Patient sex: F
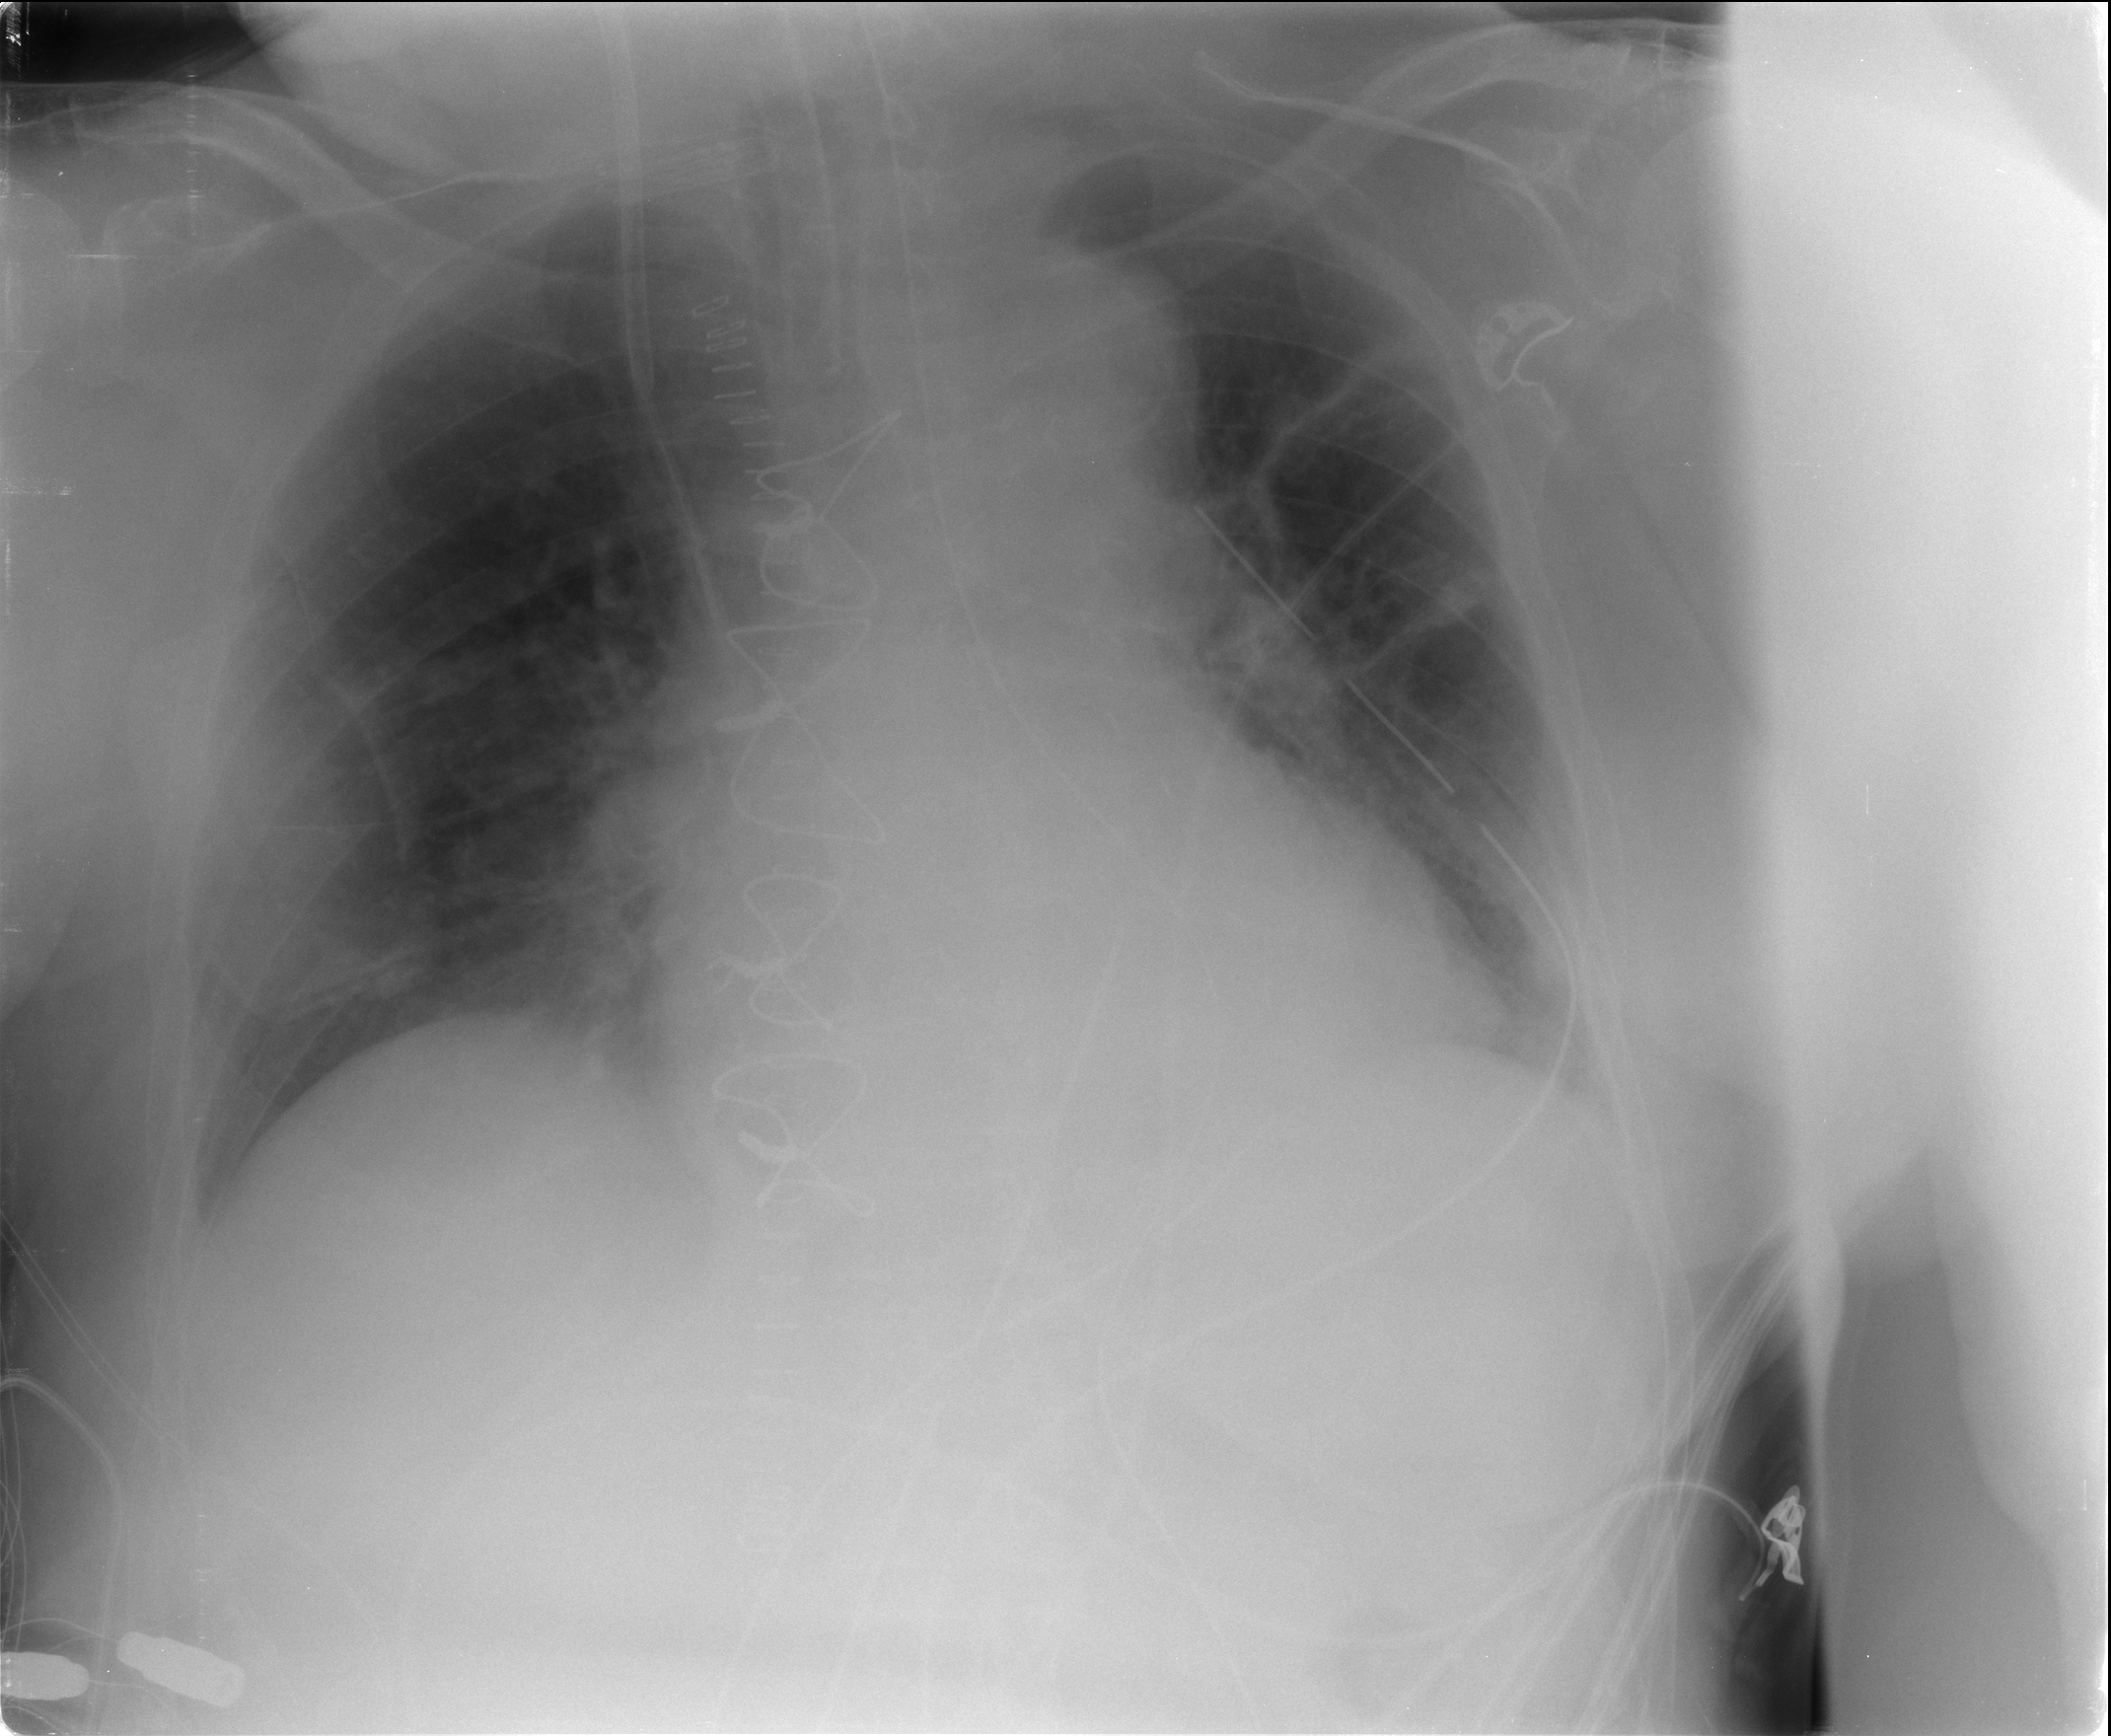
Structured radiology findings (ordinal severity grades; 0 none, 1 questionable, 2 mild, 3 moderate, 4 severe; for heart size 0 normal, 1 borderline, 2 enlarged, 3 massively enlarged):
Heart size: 2
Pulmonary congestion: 0
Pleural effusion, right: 0
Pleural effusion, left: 0
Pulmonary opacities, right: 0
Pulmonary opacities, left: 0
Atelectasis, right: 0
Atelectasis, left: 2